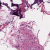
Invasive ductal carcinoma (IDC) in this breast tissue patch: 0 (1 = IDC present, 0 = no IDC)